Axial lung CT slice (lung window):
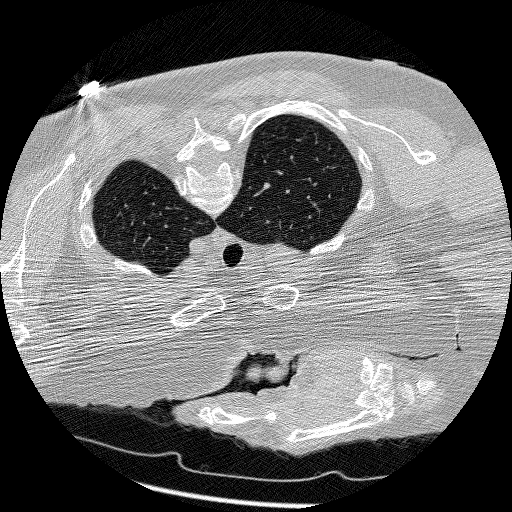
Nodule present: no